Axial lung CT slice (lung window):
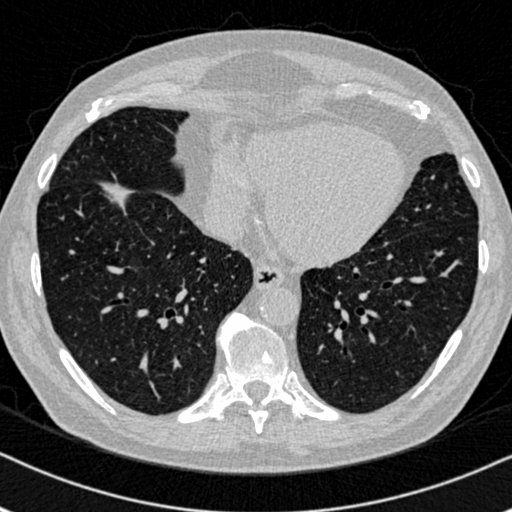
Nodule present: no